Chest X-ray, PA view. Patient: 65 years old, sex M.
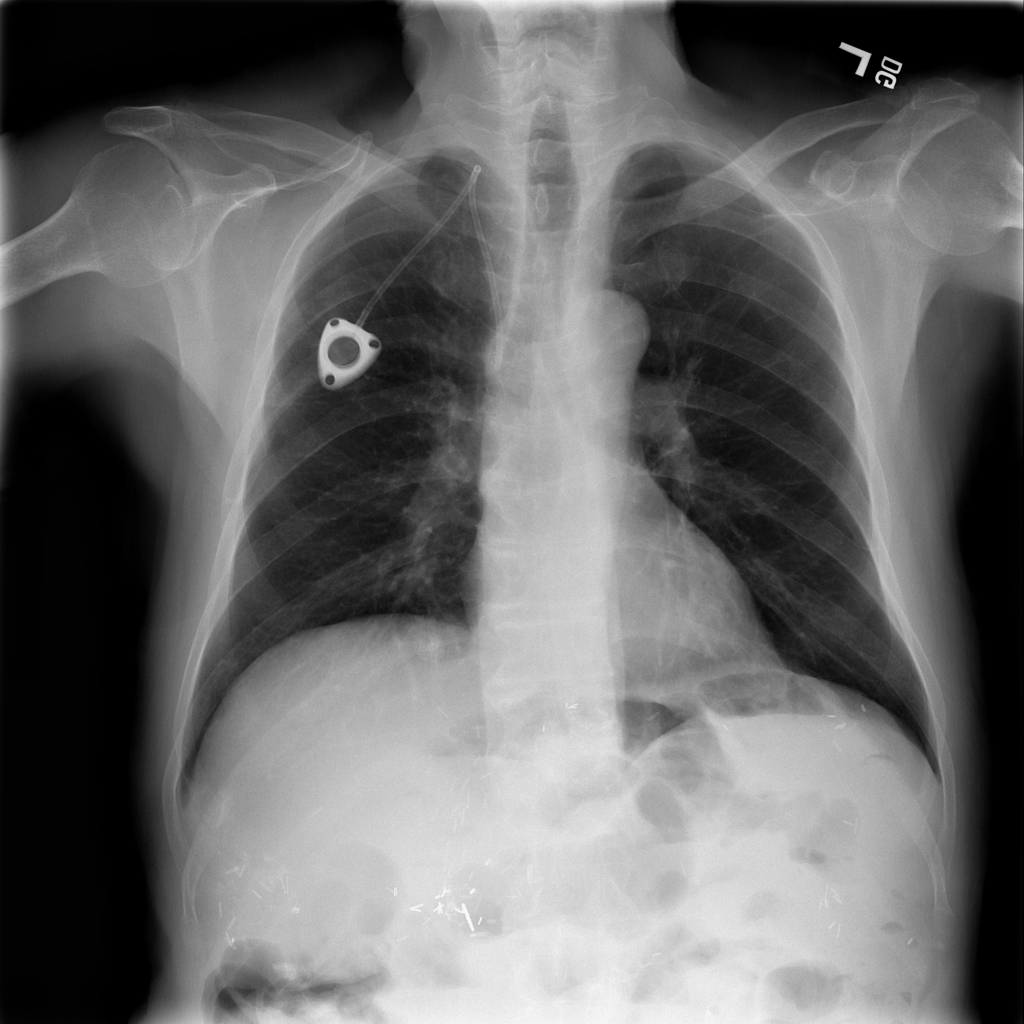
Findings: Effusion